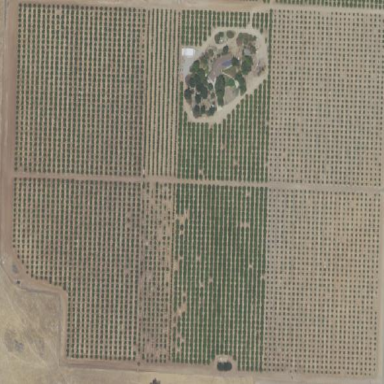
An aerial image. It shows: Orange orchard with rows of orange trees.